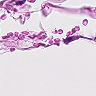
Metastatic tissue present: no